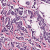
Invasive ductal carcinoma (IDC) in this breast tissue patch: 1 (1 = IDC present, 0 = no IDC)